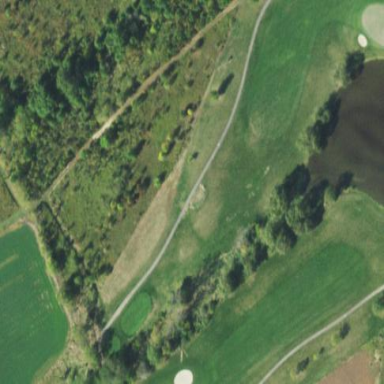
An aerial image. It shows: Grassy area designated as golf fairway.